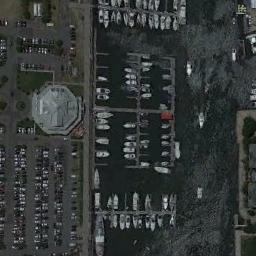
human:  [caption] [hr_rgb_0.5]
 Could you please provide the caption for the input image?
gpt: There are a lot of ships in the harbor .

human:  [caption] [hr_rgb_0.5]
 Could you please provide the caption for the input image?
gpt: There are several ships in motion in the harbor .

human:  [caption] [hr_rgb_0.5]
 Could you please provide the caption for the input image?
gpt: The harbor with lots of neatly docked boats is next to a parking lot and an octagonal building and some boats are moving in the waters .

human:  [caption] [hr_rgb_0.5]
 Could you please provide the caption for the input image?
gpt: Many parking lots are built by the harbor, With ships lined up on the sea and many empty spaces left .

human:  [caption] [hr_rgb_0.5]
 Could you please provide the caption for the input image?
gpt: A harbor with many boats beside a parking lot .